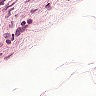
Metastatic tissue present: no